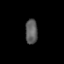
Tissue: prostate
Cell type: T cells
Senescence score: 0.1561
Nuclear area (px): 300
Mean DAPI intensity: 91.97